Question: So there's a lot of great new features supported by Flash Player 11.2, particularly for game development which is great news for myself.
- <URL>
1. Right-click is enabled now (finally).
2. Much better rendering performance.
This is all wonderful and magical, however I can't work out how to compile to Flash Player 11.2, and can't find much information about it.
In publish settings, this is all I get:

Using Flash CS5.5 Version 11.5.1.349 (latest).
Do I need to wait for CS6 or am I missing something?
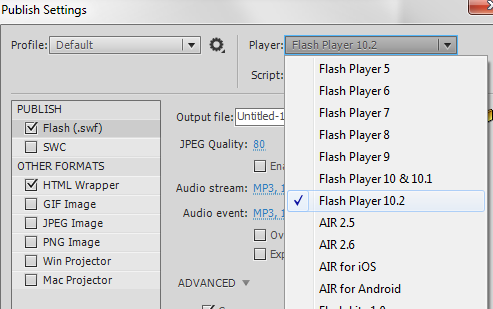
Answer: I've found instructions to do this below:
- <URL>
Once you install the .mxp located there, you'll be able to publish as FP11:

And finally be able to make use of impressive libraries like <URL>.